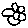
Label: flower